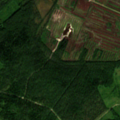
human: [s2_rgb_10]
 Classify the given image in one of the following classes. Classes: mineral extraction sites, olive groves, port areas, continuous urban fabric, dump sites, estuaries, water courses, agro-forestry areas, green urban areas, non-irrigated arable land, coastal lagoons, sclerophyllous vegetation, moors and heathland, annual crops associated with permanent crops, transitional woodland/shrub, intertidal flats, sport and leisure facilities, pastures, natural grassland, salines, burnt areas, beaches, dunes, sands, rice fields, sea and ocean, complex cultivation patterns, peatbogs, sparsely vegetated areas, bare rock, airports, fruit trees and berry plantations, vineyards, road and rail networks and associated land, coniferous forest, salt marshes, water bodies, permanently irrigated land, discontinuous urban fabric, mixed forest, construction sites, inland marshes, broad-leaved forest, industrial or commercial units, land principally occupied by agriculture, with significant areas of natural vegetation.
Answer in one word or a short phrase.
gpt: coniferous forest, mixed forest, transitional woodland/shrub, peatbogs